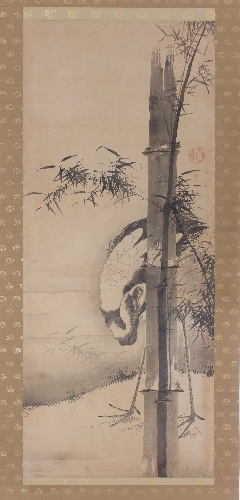
Title: 鶴図|Cranes
Artist: Soga Shōhaku 曾我蕭白
Artist bio: Japanese, 1730–1781
Date: ca. 1760
Object type: Pair of hanging scrolls
Classification: Paintings
Medium: Pair of hanging scrolls; ink on paper
Culture: Japan
Period: Edo period (1615–1868)
Dimensions: Image: 52 3/4 × 22 1/16 in. (134 × 56 cm)
Overall with mounting: 90 3/16 × 28 in. (229 × 71.1 cm)
Overall with knobs: 90 3/16 × 30 1/4 in. (229.1 × 76.8 cm)
Department: Asian Art
Credit line: Mary and Cheney Cowles Collection, Gift of Mary and Cheney Cowles, 2019
Accession year: 2019
Repository: Metropolitan Museum of Art, New York, NY
Tags: Cranes